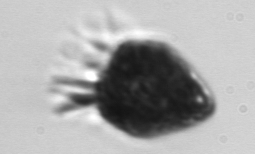
Label: Strombidium_morphotype2